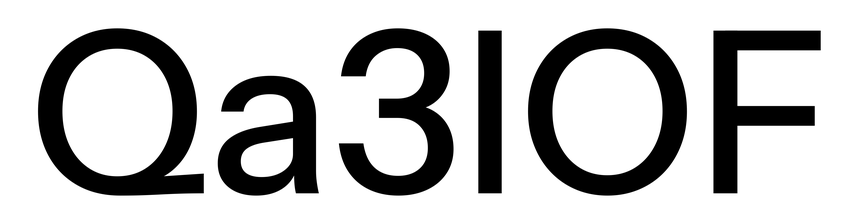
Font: InstrumentSans_Medium